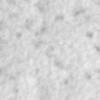
Label: no_change